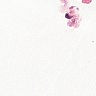
Metastatic tissue present: no